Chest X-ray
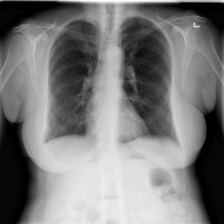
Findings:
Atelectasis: negative
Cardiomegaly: negative
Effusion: negative
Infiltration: negative
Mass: negative
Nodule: negative
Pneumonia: negative
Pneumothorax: negative
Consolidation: negative
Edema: negative
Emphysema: negative
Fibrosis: positive
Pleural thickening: negative
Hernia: negative